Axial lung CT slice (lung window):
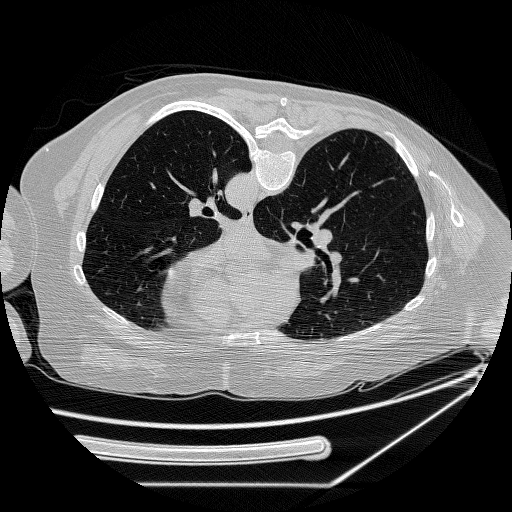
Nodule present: no